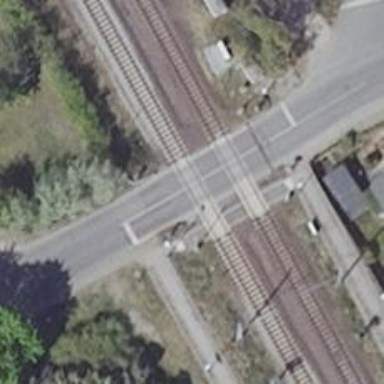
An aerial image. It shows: Railway level crossing.